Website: lowes
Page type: payment
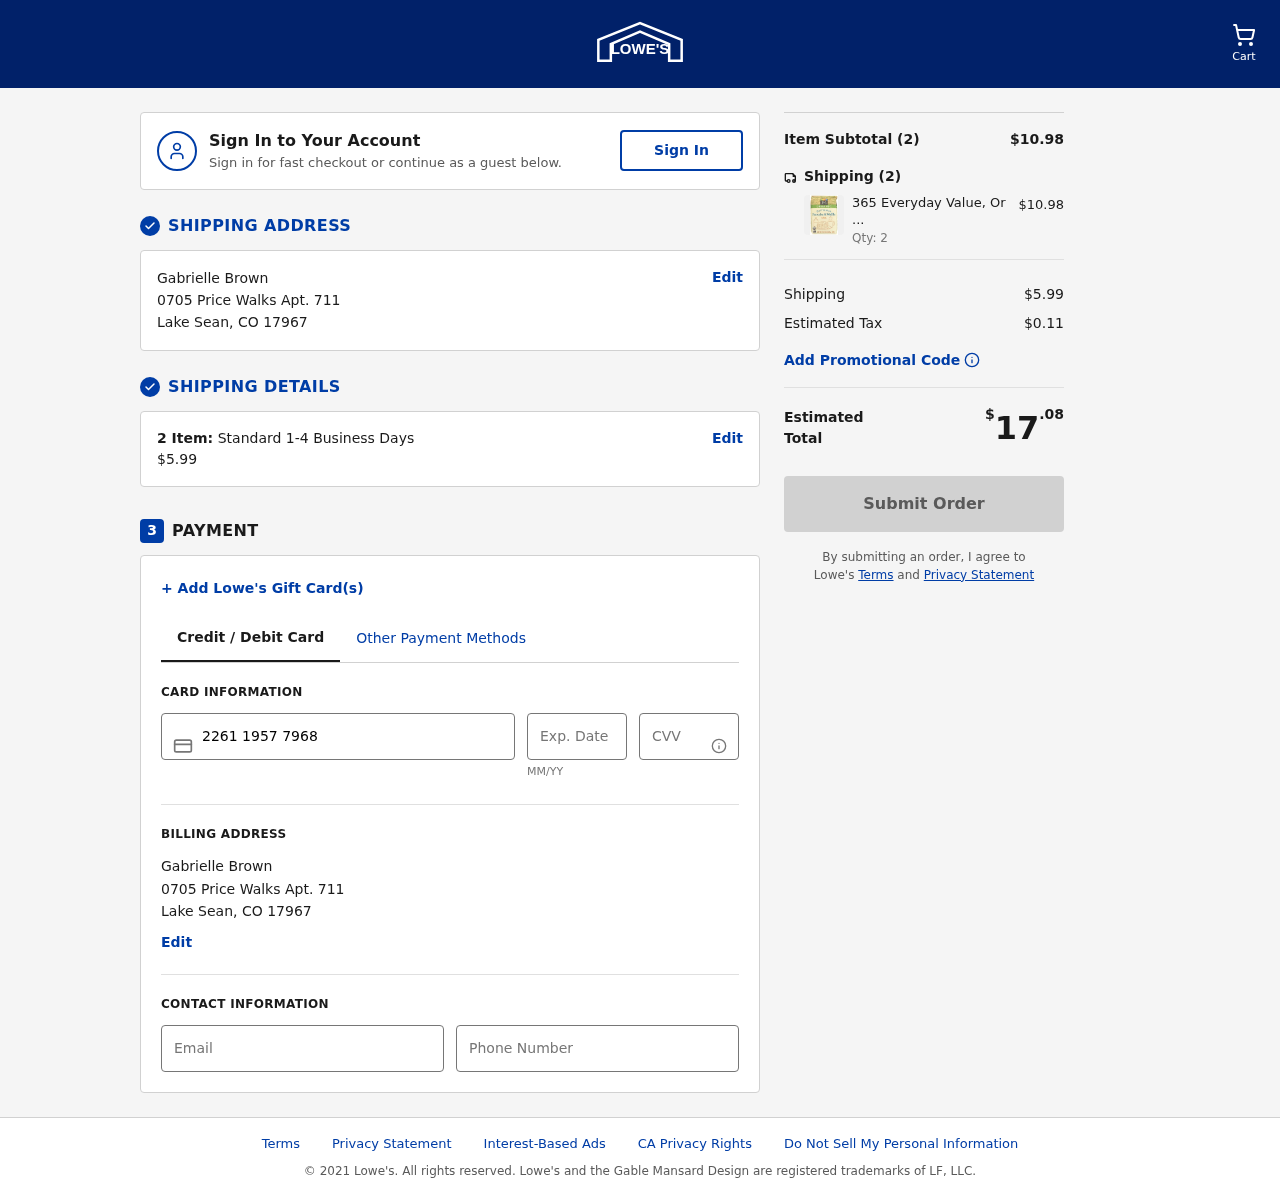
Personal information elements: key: PII_CARD_CVV
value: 218
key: PII_CARD_EXPIRY
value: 04/28
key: PII_CARD_NUMBER
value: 2261 1957 7968 9361
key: PII_CITY
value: Lake Sean
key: PII_EMAIL
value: gabrielle_brown@yahoo.com
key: PII_FULLNAME
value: Gabrielle Brown
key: PII_PHONE
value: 3015975933
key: PII_POSTCODE
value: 17967
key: PII_STATE_ABBR
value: CO
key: PII_STREET
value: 0705 Price Walks Apt. 711
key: PII_FULLNAME2
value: Gabrielle Brown
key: PII_STREET2
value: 0705 Price Walks Apt. 711
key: PII_CITY2
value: Lake Sean
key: PII_STATE_ABBR2
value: CO
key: PII_POSTCODE2
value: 17967
Product elements: key: PRODUCT1_NAME
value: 365 Everyday Value, Organic Buttermilk Pancake & Waffle Mix, 32 oz
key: PRODUCT1_PRICE
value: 5.49
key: PRODUCT1_QUANTITY
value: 2
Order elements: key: ORDER_NUM_ITEMS
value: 2
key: ORDER_SHIPPING_COST
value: $5.99
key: ORDER_NUM_ITEMS2
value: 2
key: ORDER_SUBTOTAL
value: $10.98
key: ORDER_NUM_ITEMS3
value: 2
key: ORDER_SHIPPING_COST2
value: $5.99
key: ORDER_TAX
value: $0.11
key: ORDER_TOTAL
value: $17.08